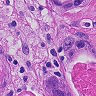
Metastatic tissue present: yes